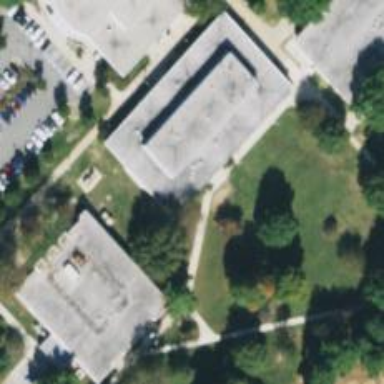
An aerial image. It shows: College building.